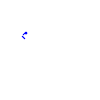
Particle: proton